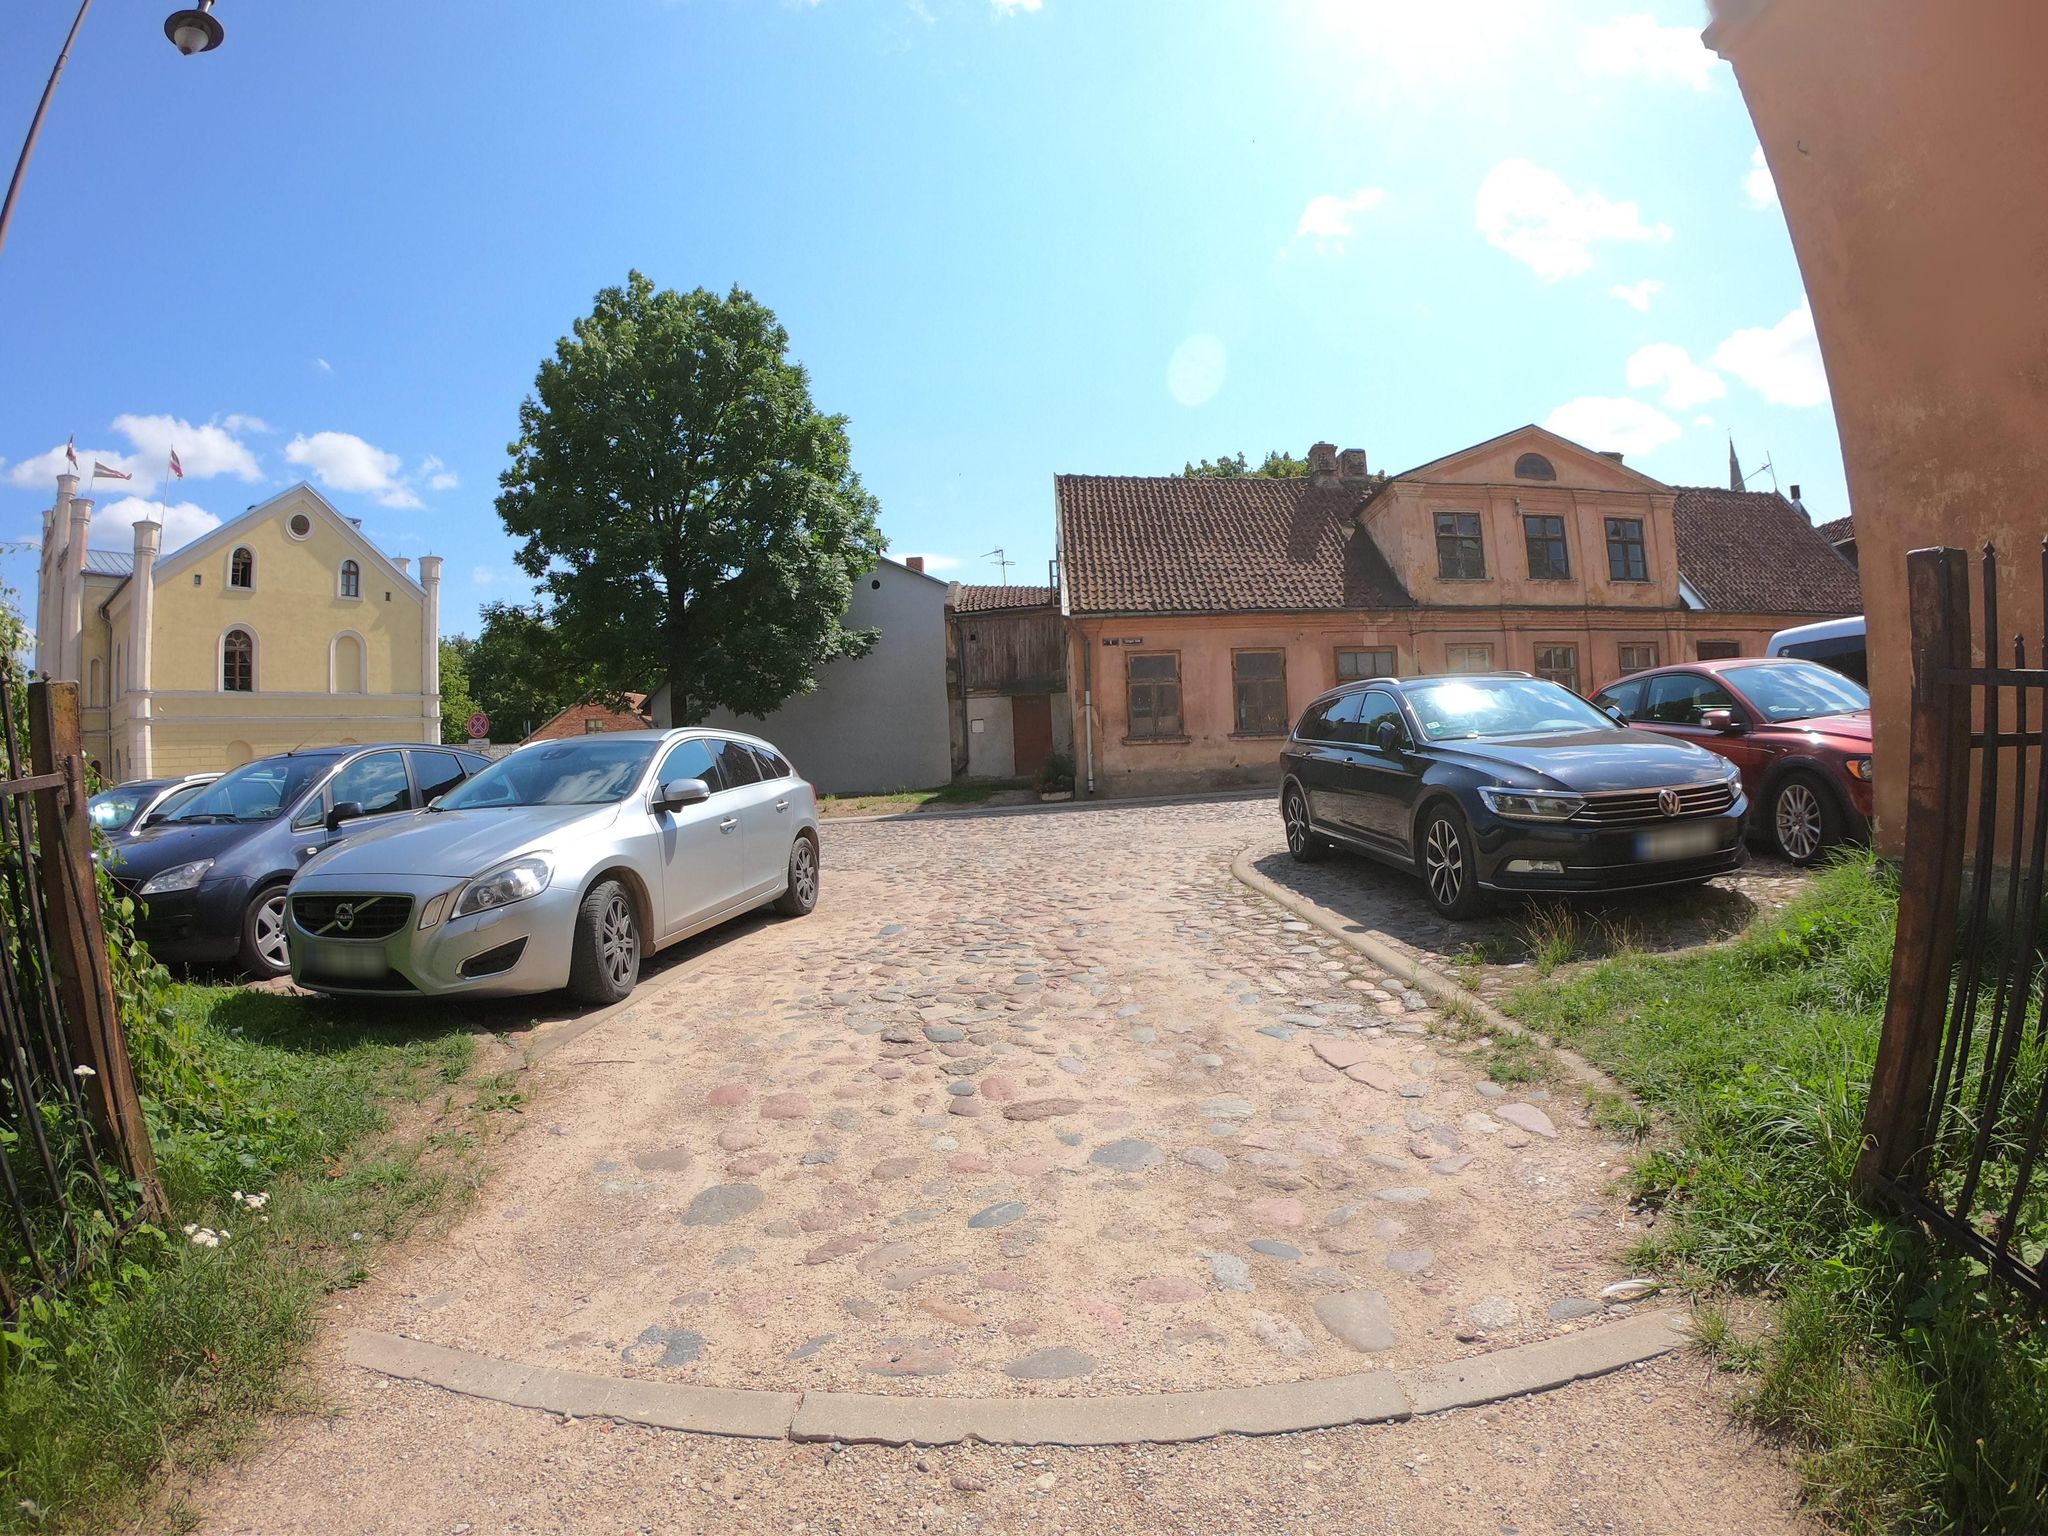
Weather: clear
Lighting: day
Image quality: good
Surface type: walking surface
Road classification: service, path
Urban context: rural cluster
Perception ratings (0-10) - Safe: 4.79, Lively: 5.87, Beautiful: 7.81, Boring: 5.14, Depressing: 2.41, Wealthy: 6.63